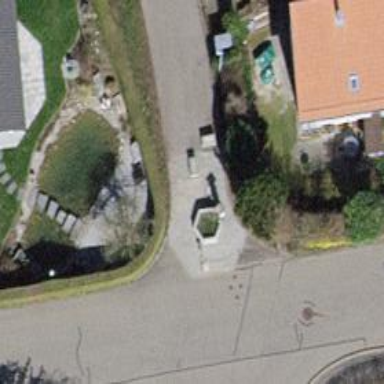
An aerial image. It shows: Fountain.